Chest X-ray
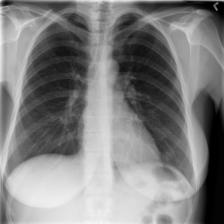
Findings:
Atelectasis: negative
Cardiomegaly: negative
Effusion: negative
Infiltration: negative
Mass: negative
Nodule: negative
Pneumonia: negative
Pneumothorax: negative
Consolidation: negative
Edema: negative
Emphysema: negative
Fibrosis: negative
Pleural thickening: negative
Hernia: negative